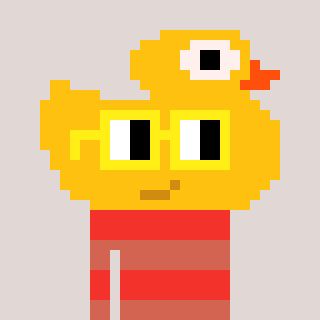
a pixel art character with square yellow glasses, a ducky-shaped head and a peachy-colored body on a warm background